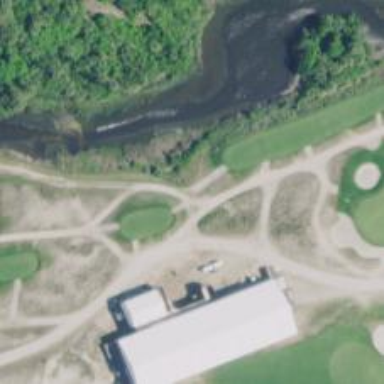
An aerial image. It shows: Pathway for golfing.